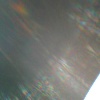
Label: sunburn